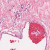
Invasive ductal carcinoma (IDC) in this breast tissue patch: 0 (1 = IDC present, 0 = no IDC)